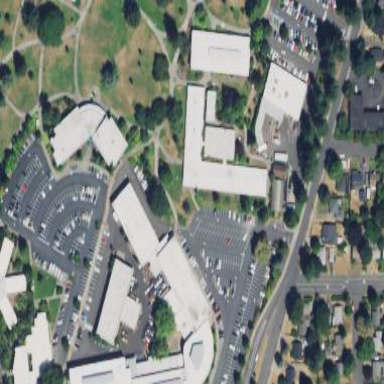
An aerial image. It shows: College building.